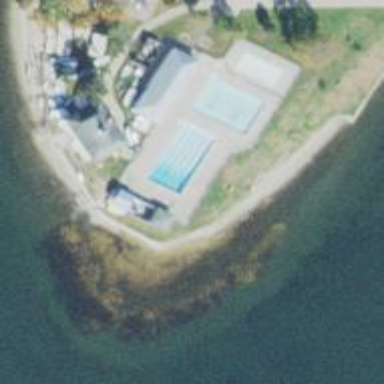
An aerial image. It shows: Lifeguard station.